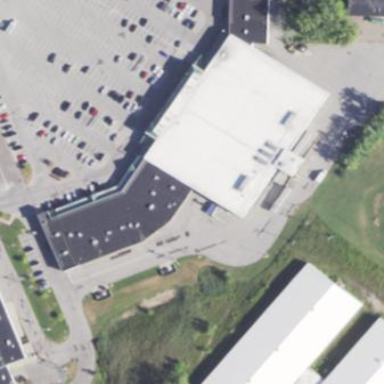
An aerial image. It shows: Retail building.